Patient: sex M, age 65
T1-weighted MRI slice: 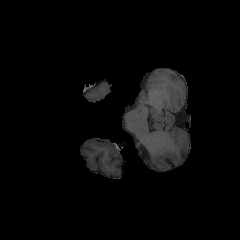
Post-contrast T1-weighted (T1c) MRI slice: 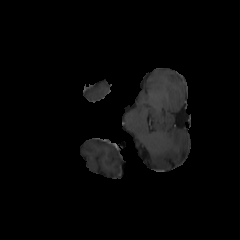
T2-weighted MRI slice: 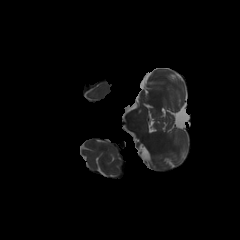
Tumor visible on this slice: no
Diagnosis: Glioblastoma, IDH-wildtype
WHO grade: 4